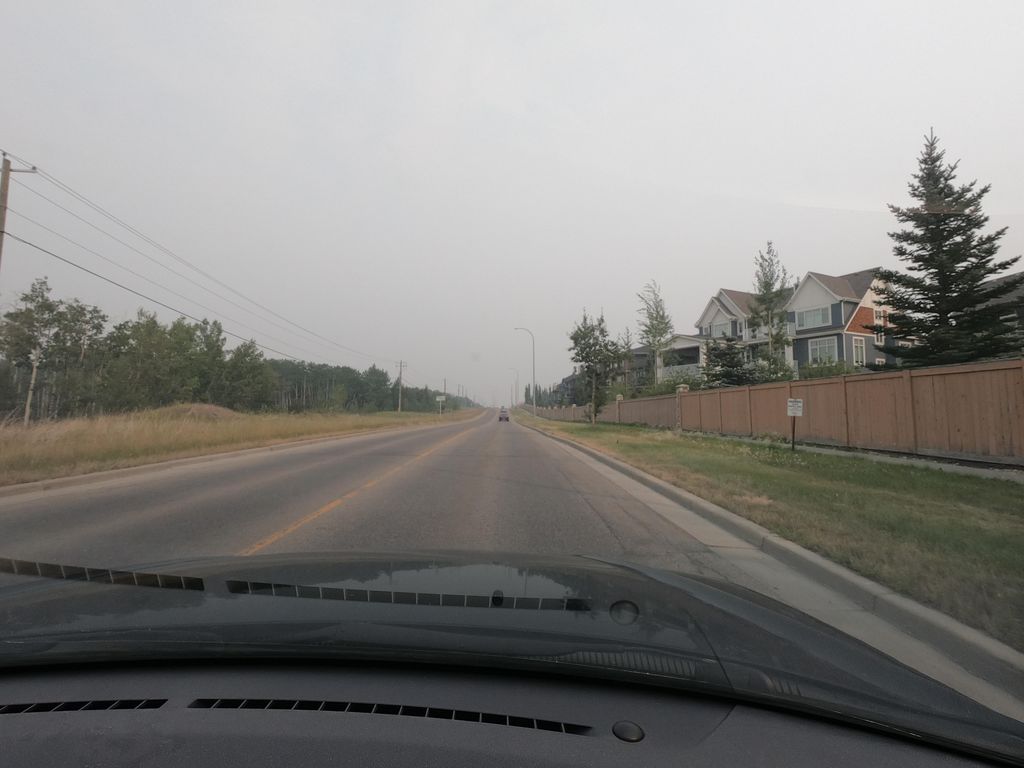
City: calgary